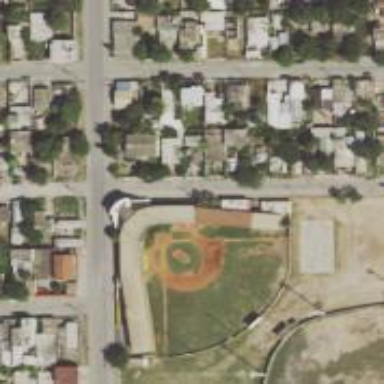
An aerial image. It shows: Baseball stadium.